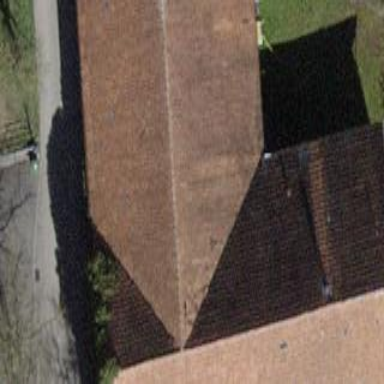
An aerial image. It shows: Building with tile roof.